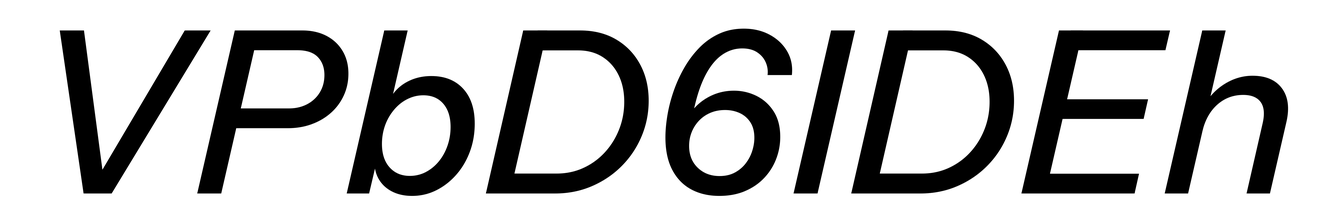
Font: InstrumentSans-Italic_Medium_Italic